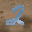
Label: 2